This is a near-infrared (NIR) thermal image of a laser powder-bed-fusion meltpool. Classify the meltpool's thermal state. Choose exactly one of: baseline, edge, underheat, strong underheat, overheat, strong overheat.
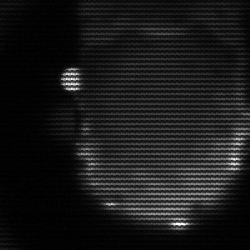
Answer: baseline